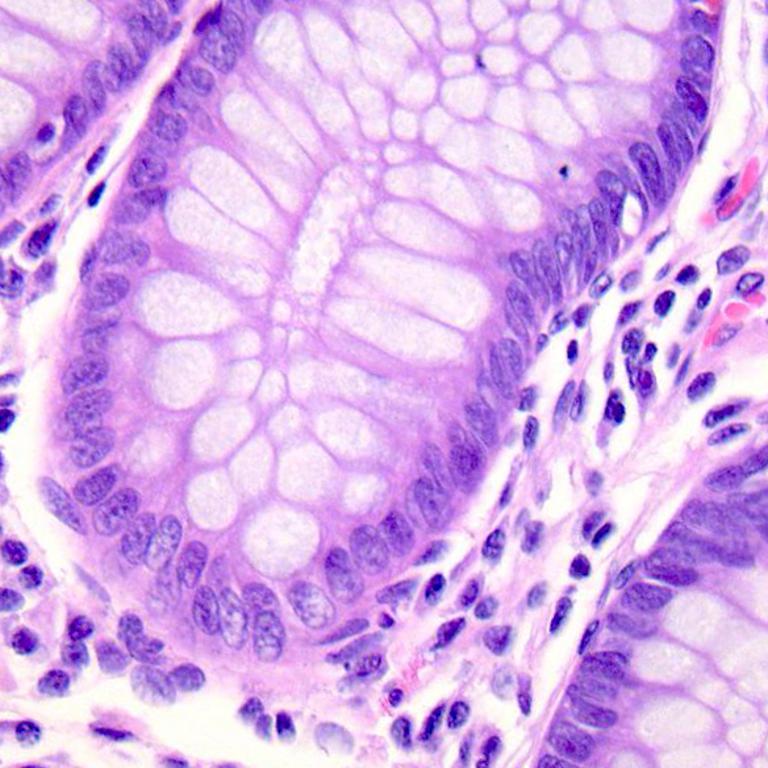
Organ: colon
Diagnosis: benign